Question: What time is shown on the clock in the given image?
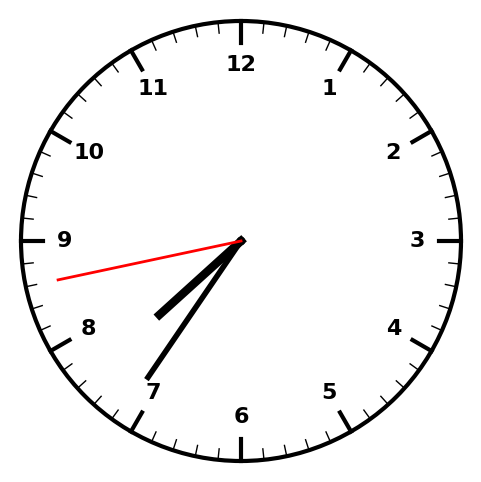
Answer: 07:35:43